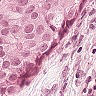
Metastatic tissue present: yes